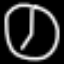
Label: clock